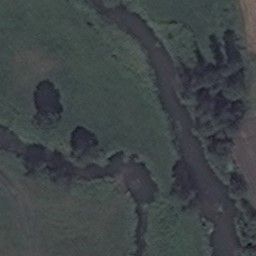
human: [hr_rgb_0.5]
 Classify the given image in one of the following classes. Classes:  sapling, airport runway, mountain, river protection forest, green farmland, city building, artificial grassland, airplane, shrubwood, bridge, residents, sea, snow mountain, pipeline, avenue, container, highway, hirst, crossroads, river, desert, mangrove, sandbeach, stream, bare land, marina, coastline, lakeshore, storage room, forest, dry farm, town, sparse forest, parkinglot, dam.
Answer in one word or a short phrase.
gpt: river